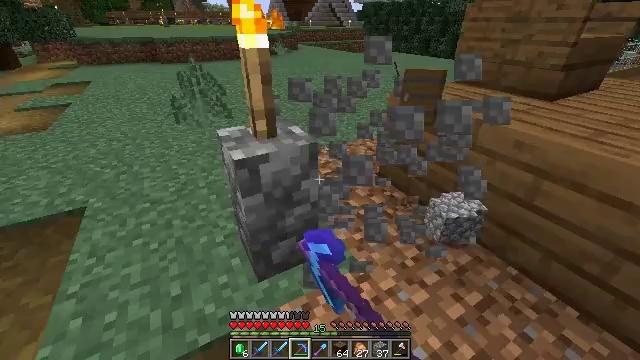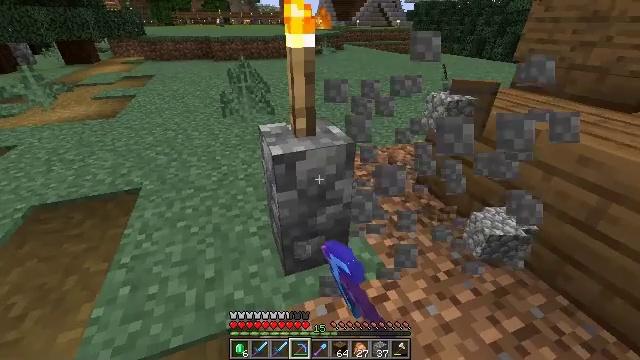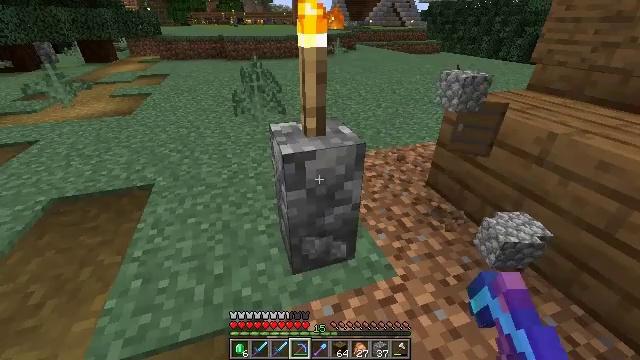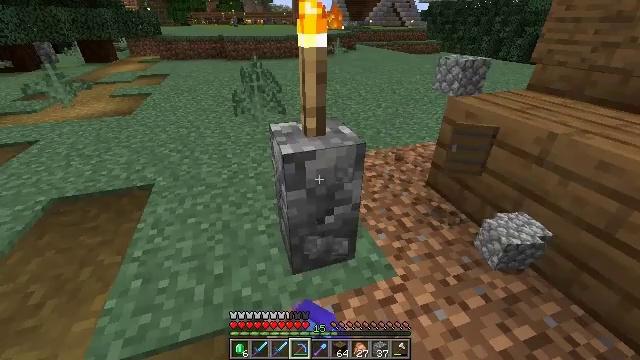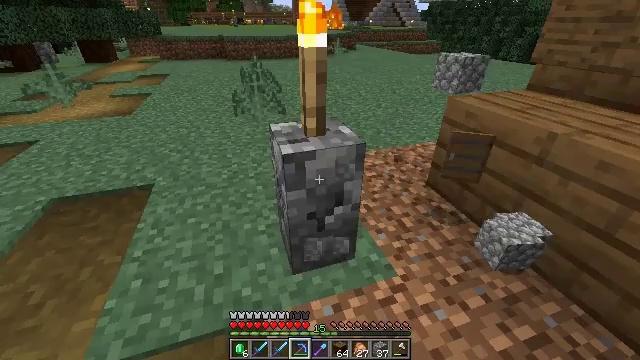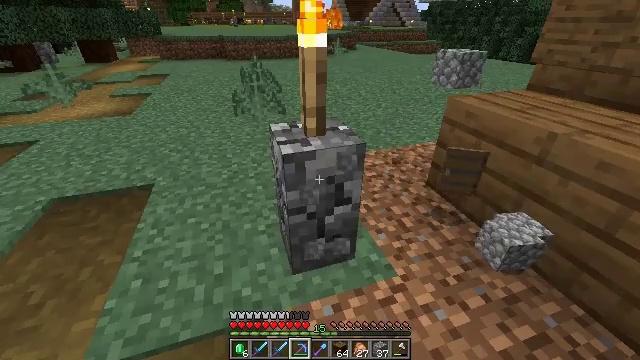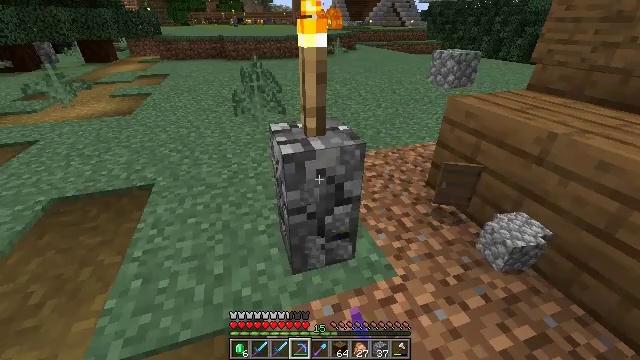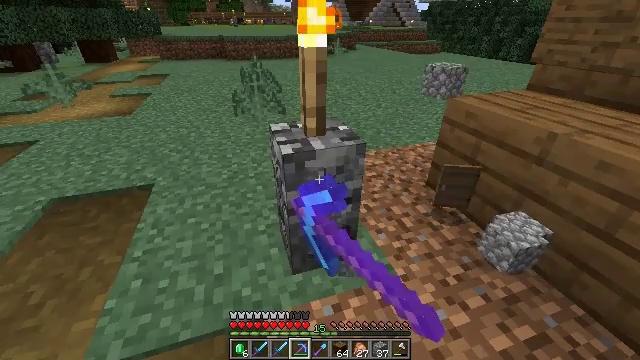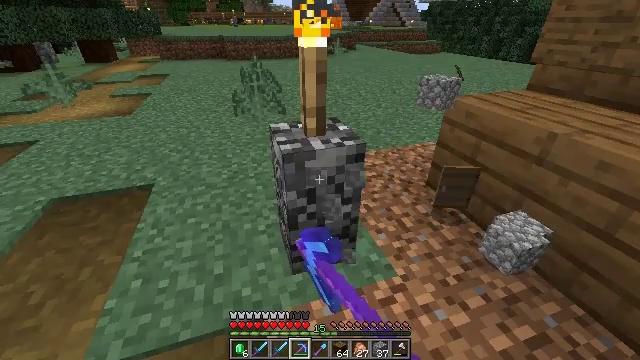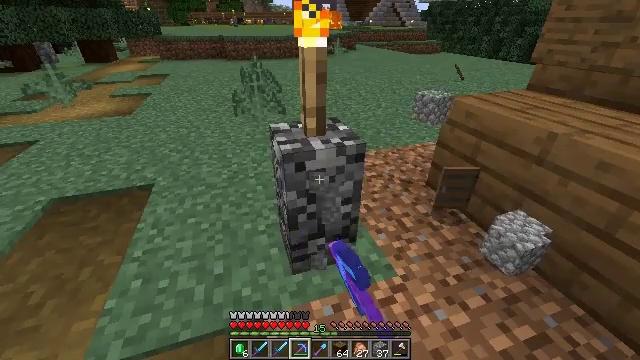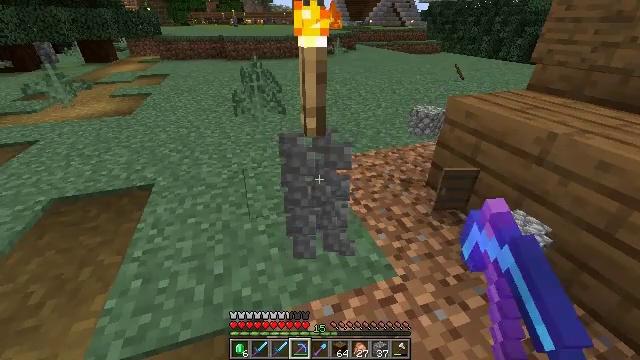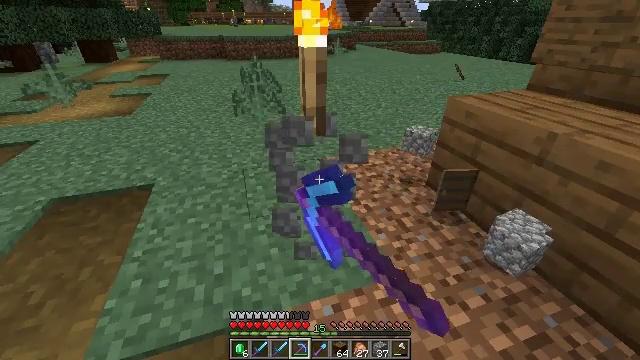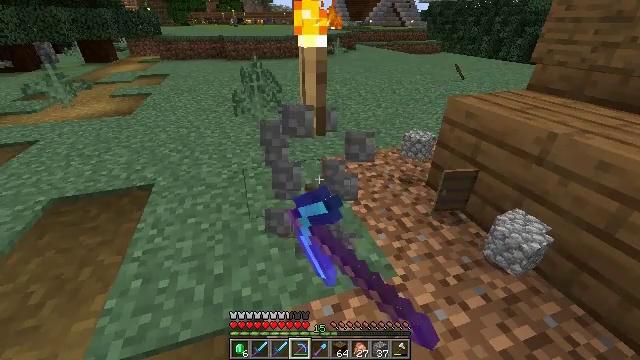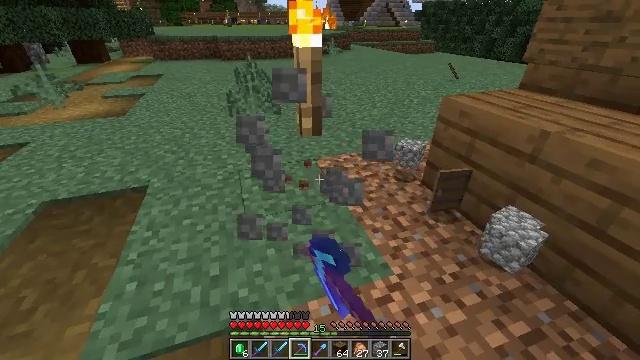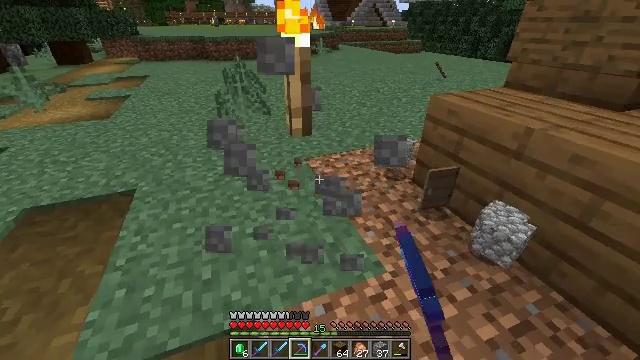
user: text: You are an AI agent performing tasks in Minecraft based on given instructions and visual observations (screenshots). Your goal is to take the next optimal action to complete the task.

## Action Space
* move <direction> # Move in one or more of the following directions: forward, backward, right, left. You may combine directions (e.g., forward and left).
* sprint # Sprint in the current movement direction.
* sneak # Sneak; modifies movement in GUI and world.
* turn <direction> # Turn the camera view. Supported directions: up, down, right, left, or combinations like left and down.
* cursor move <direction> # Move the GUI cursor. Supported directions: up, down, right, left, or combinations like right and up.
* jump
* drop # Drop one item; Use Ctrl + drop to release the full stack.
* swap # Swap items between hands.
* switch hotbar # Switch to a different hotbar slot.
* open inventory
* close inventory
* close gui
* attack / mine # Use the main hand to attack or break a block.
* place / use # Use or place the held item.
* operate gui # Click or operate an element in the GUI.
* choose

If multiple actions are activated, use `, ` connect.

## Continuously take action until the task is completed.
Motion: motion action
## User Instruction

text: Remove the cobblestone wall block.
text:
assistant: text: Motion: turn left, attack / mine
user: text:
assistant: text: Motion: turn left, attack / mine
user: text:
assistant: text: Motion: attack / mine
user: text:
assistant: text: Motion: attack / mine
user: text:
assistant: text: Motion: attack / mine
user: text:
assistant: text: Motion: attack / mine
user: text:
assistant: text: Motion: attack / mine
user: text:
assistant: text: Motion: attack / mine
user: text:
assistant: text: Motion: attack / mine
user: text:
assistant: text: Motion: attack / mine
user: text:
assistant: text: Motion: attack / mine
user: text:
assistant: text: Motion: attack / mine
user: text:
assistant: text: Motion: turn right, attack / mine
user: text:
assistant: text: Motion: turn right, attack / mine
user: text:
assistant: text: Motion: attack / mine